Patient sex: M
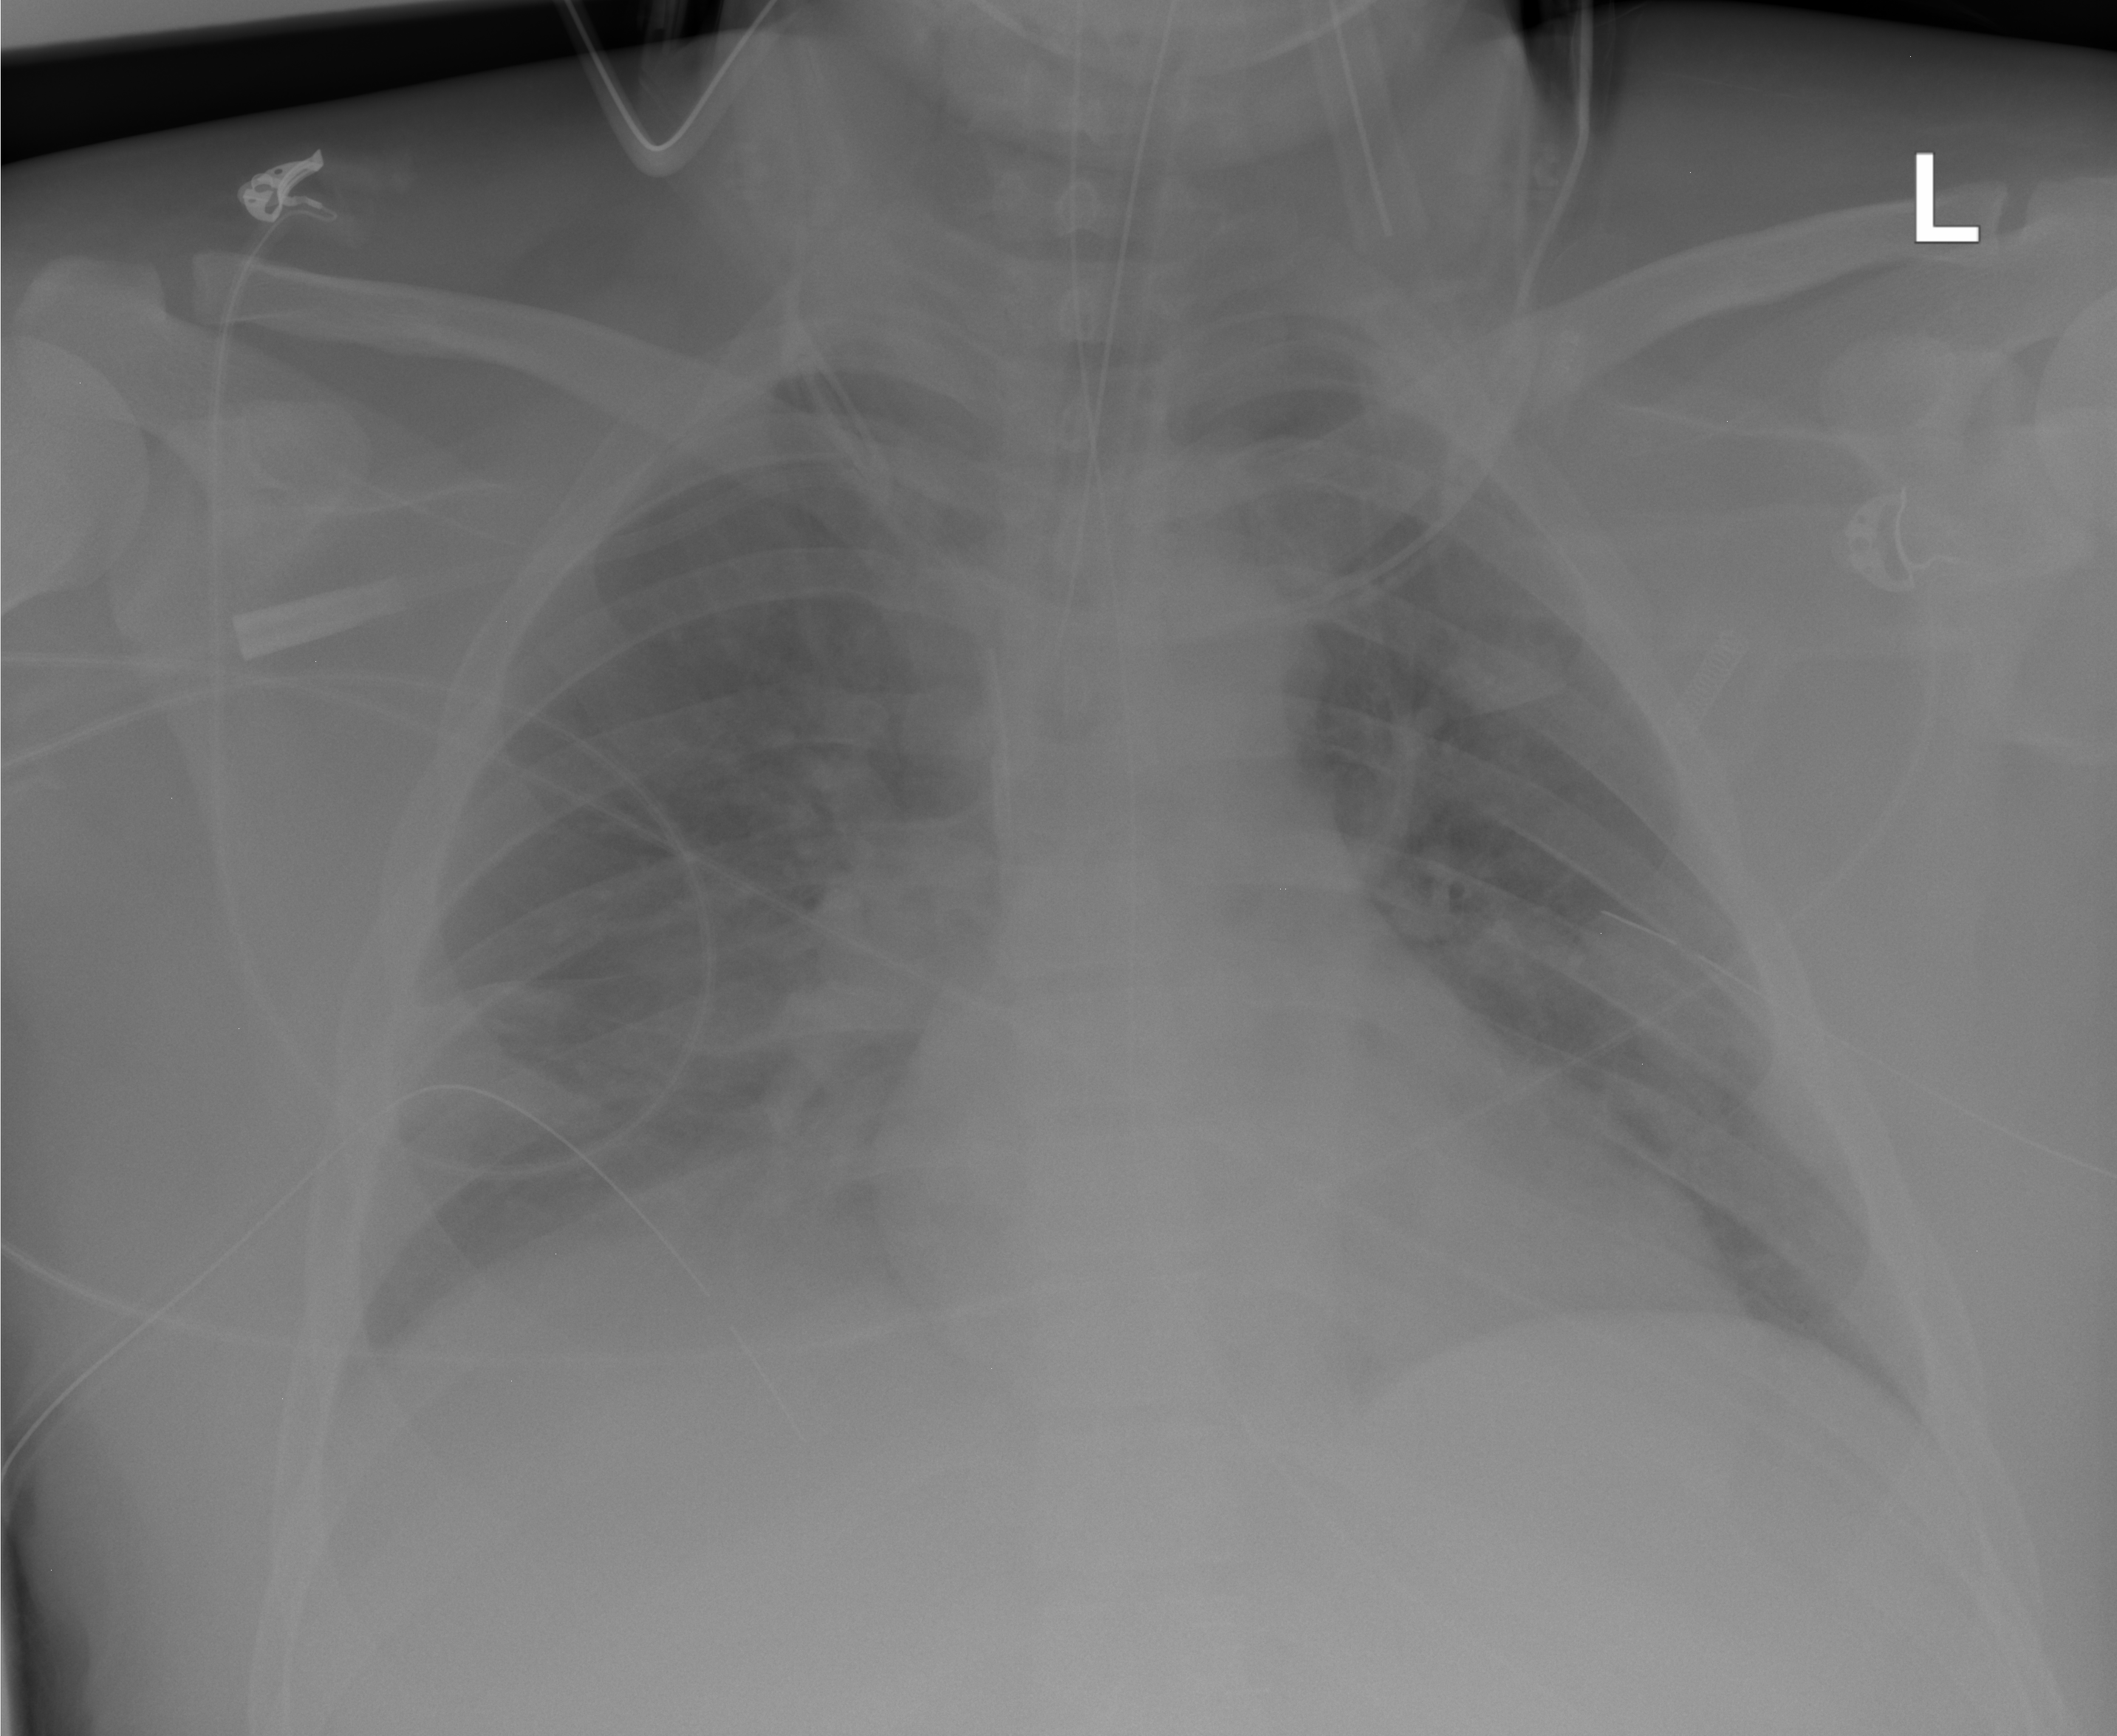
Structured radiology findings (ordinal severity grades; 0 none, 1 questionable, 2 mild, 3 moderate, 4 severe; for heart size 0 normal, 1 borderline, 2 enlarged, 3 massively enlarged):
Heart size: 0
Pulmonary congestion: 1
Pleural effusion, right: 2
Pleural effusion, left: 0
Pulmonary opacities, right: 0
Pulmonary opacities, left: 0
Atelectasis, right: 0
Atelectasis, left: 0